Interaction volume radius: 10 \u00c5
Interaction volume height: 35 \u00c5
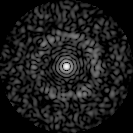
Disorder parameter: 0.8341